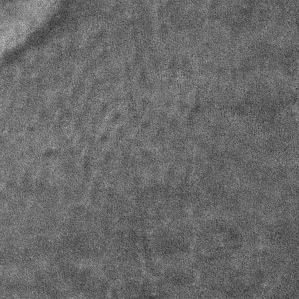
Label: frost